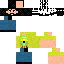
A male human skin with dark skin, wearing brown hood dressed in a blue hoodie and blue pants, featuring a closed mouth.